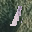
Label: 1